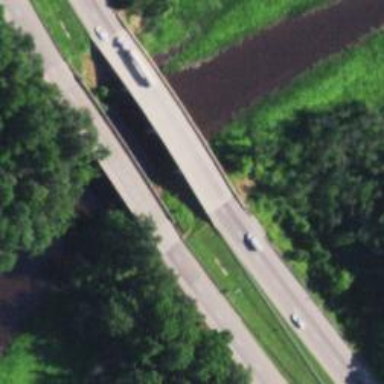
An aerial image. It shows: Bridge over trunk highway expressway.